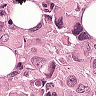
Metastatic tissue present: yes